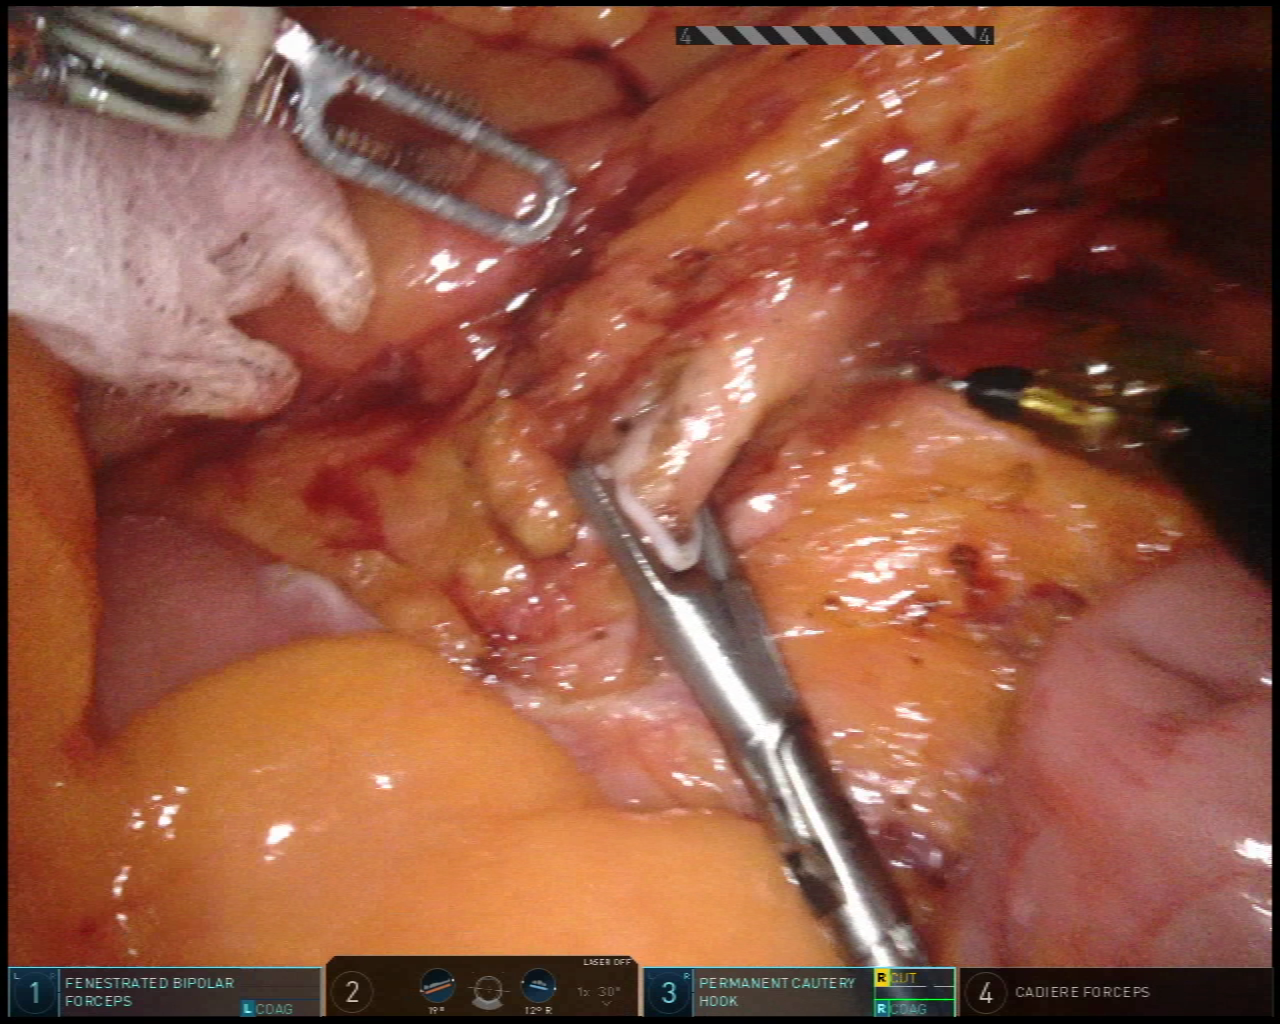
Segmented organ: inferior_mesenteric_artery
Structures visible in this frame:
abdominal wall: no
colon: no
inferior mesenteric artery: yes
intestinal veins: no
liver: no
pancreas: no
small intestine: yes
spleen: no
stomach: no
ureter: no
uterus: no
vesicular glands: no